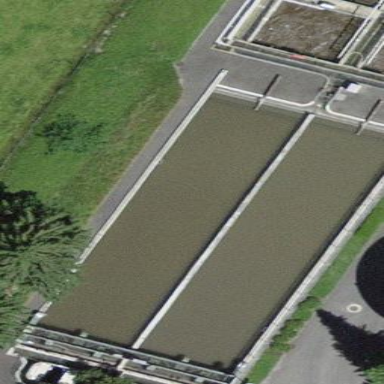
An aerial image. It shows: Image of wastewater.